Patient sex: M
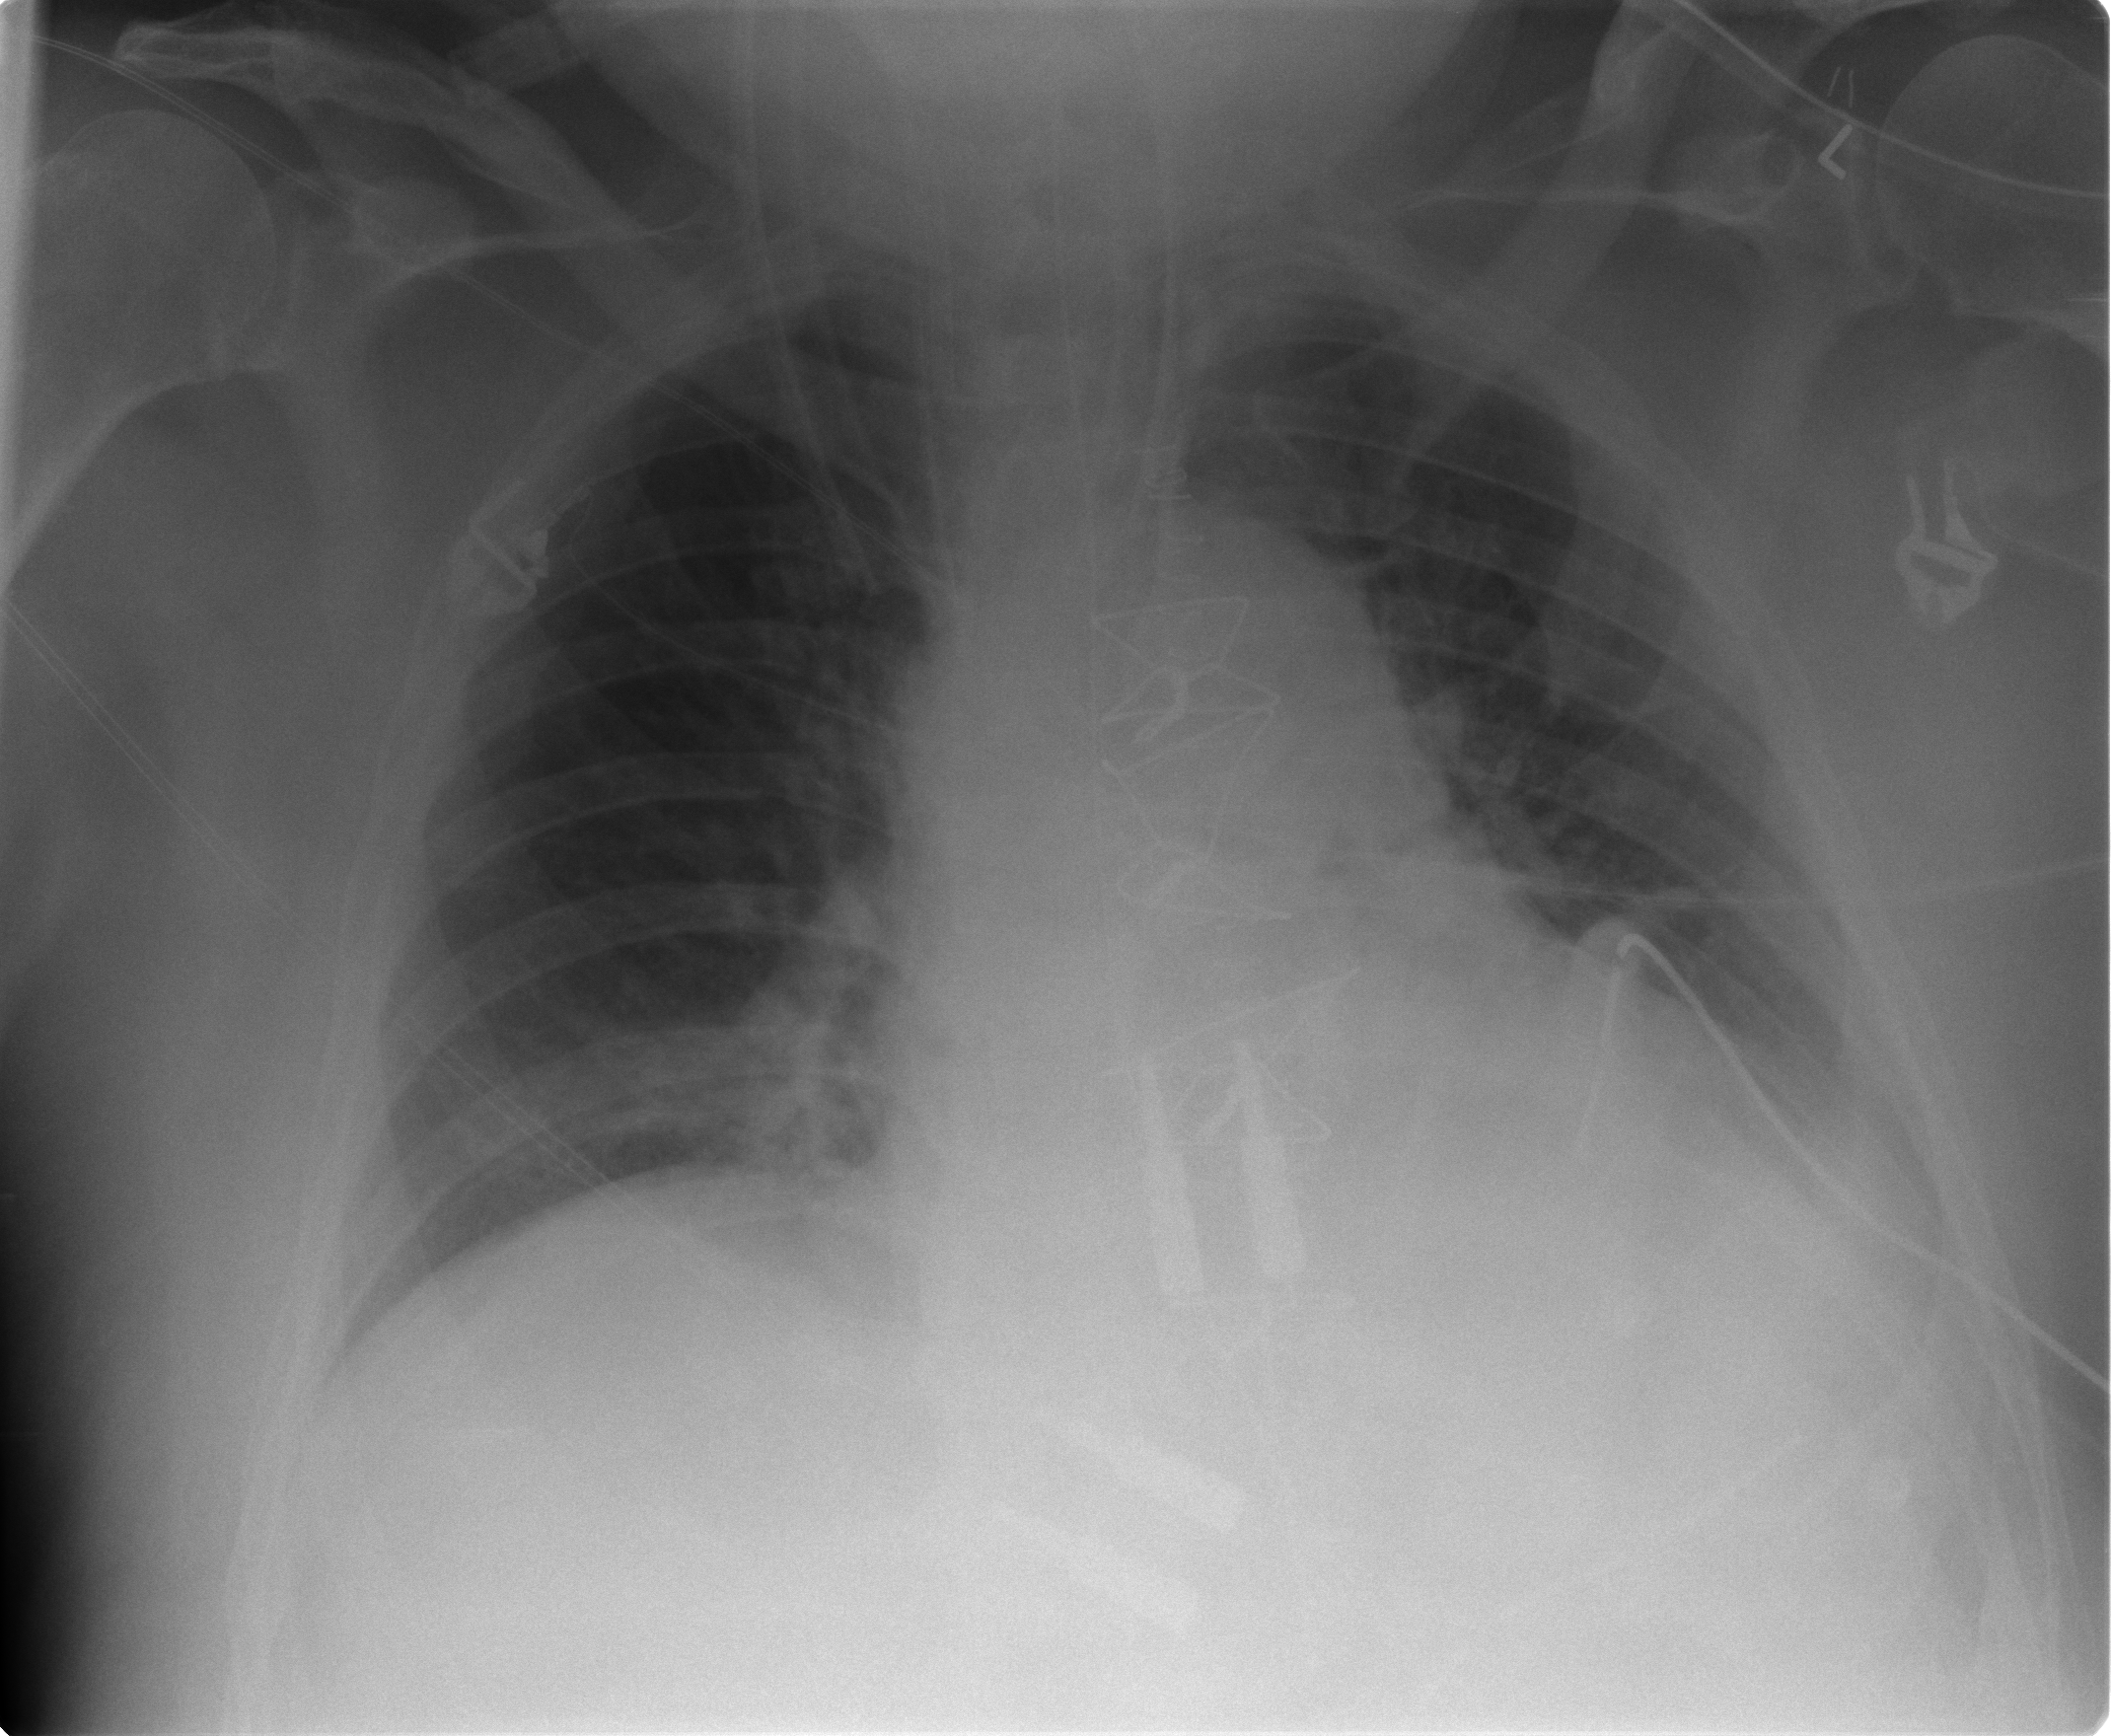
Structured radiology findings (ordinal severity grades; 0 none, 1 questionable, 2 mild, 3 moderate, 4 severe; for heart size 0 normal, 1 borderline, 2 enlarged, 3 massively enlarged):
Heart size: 3
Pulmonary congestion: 1
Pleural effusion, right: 0
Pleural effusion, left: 1
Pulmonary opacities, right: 0
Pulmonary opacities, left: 0
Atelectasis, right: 0
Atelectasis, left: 0